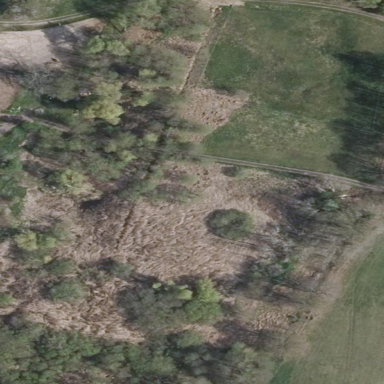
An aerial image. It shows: Reedbed in wetland area.